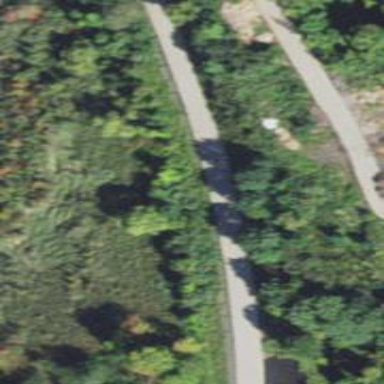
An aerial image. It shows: Service road.